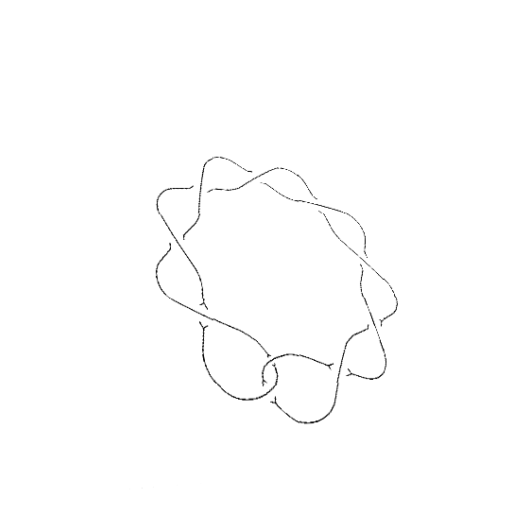
Crossing number: 10